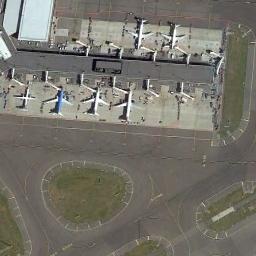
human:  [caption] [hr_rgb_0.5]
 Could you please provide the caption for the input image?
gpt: There is an oval lawn around the six planes .